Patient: sex M, age 29
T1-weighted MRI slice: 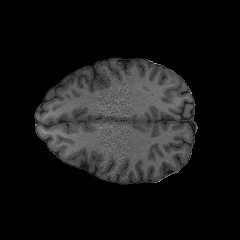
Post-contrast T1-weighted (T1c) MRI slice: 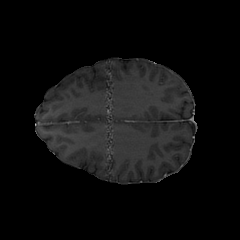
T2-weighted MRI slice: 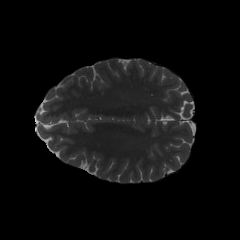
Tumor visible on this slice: no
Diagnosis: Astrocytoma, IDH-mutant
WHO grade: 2